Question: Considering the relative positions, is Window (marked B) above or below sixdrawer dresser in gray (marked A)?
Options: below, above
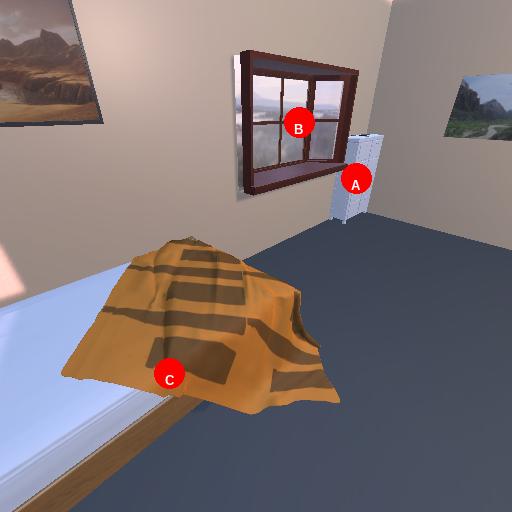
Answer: below